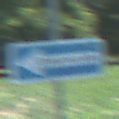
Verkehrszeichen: EinbahnstrasseLinksweisend
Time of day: Midday
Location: Outdoor (Nature)
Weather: Clear
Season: Summer
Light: Natural